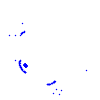
Particle: proton